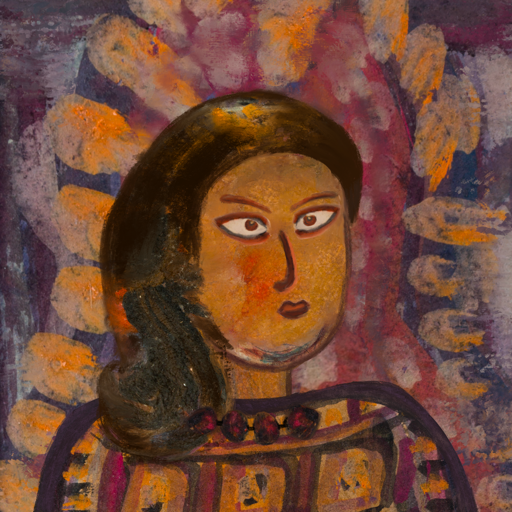
Background: Doll, Head And Neck Side: Pipe, Face Side: Roy_Bahadur, Bust: Doll, Hair Side: Gypsy_Queen, Head Accessory: Blank, Second Necklace: Blank, Necklace: Mosgoul, Baby: Blank